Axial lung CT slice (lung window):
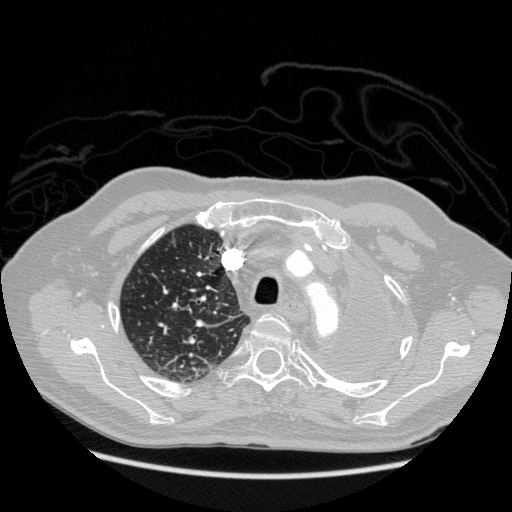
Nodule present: no